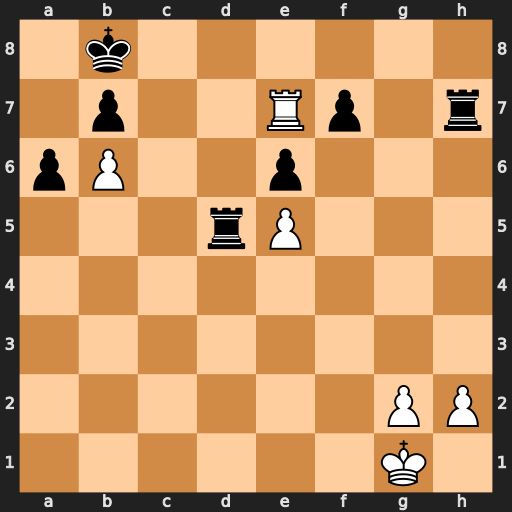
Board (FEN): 1k6/1p2Rp1r/pP2p3/3rP3/8/8/6PP/6K1
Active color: w
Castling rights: -
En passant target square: -
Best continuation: Re8+ Rd8 Rxd8#